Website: bh-photo
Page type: receipt
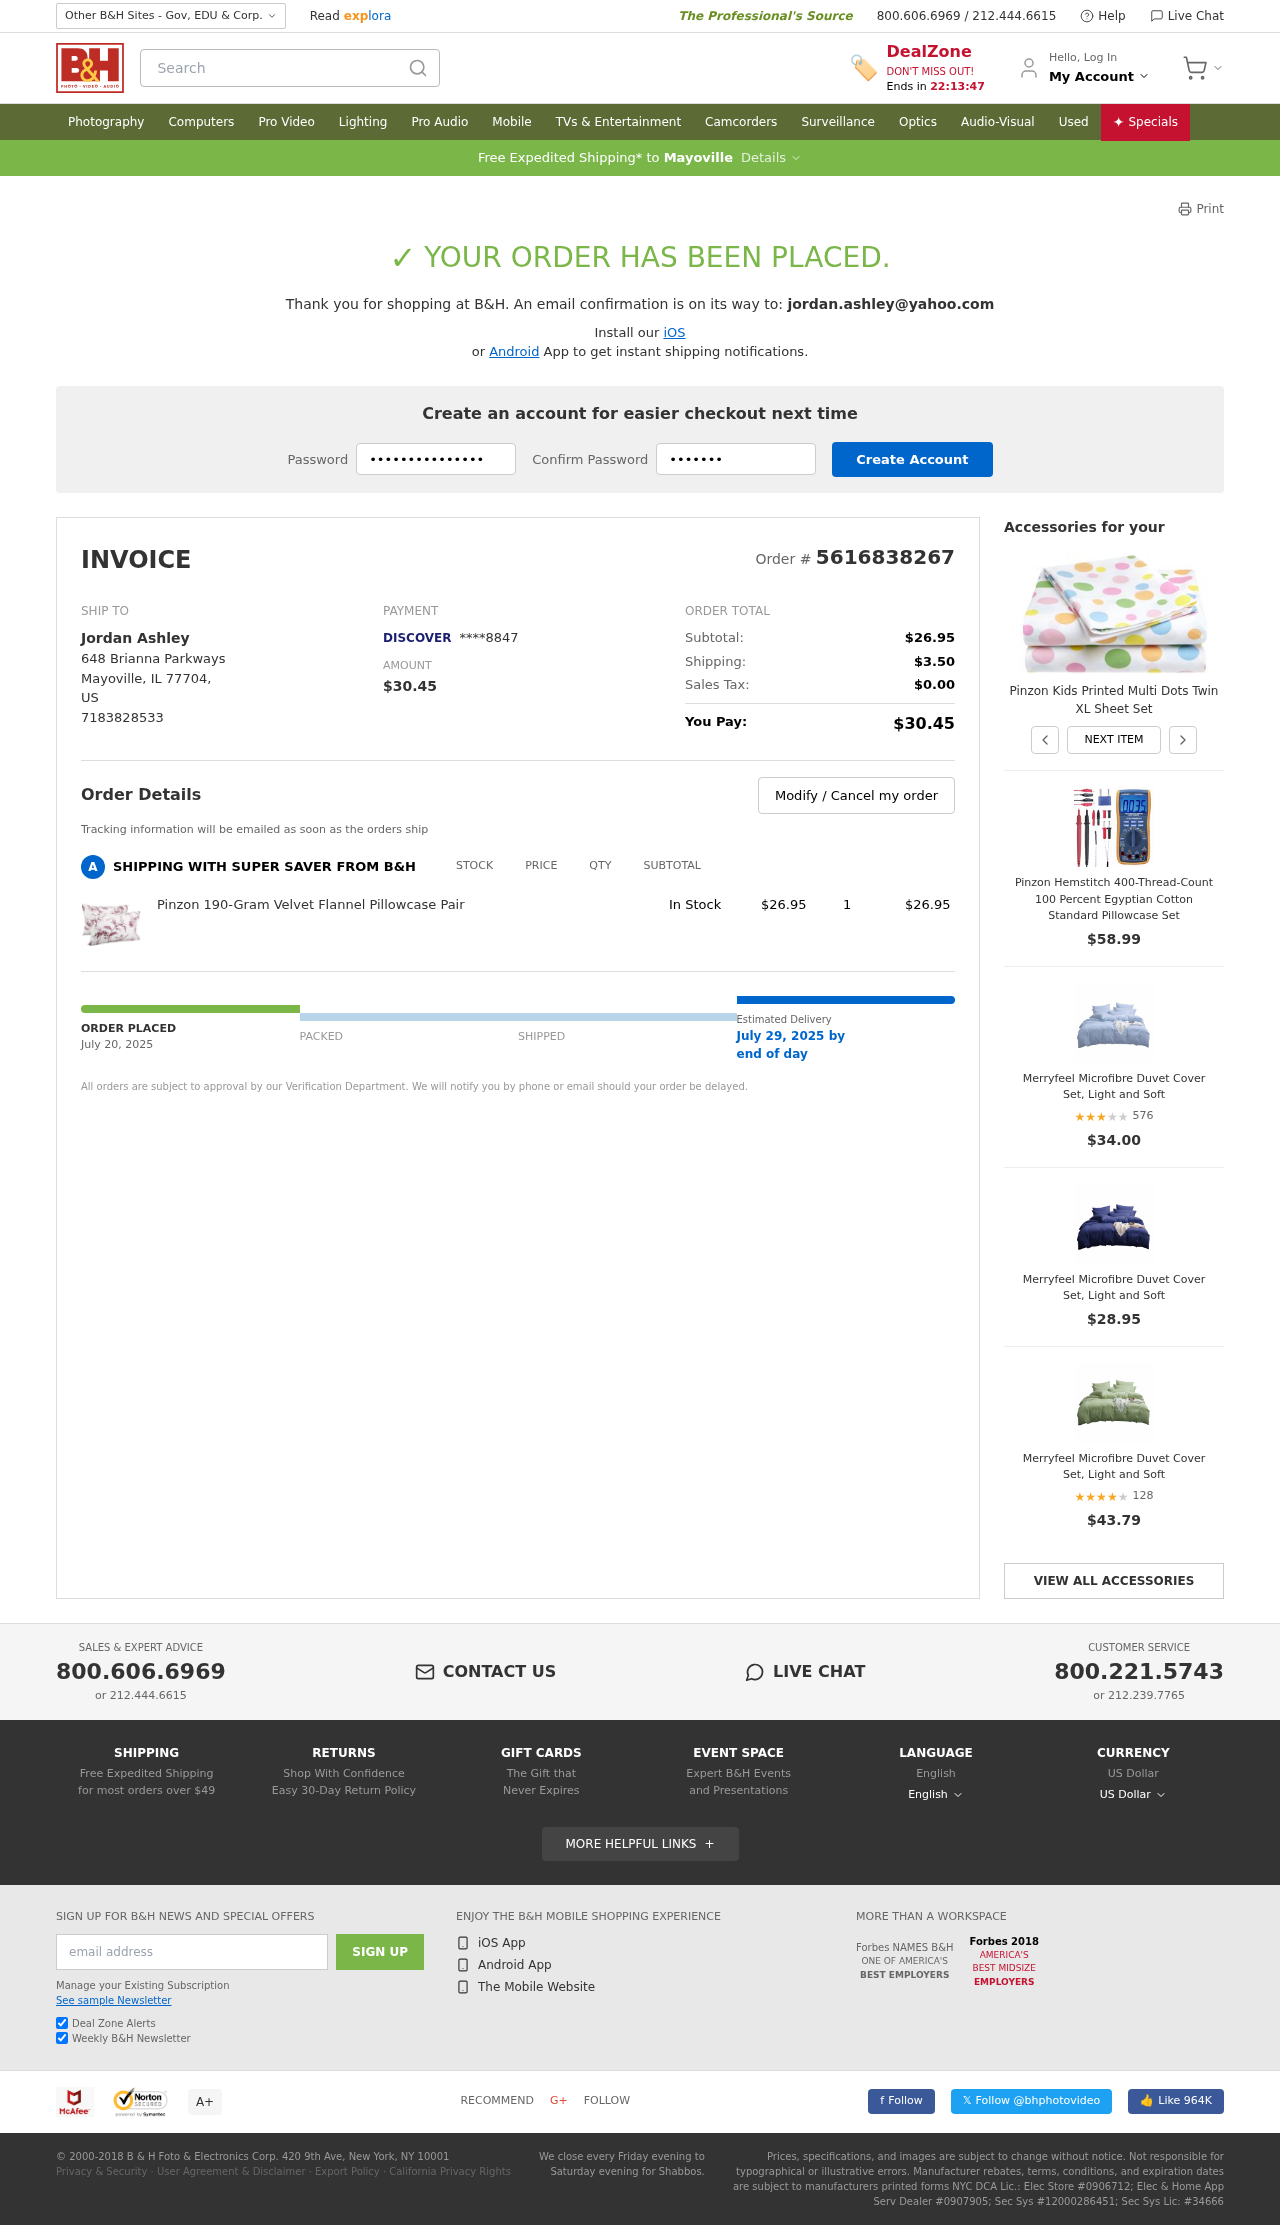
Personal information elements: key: PII_CARD_LAST4
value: ****8847
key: PII_CARD_TYPE
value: DISCOVER
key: PII_CITY
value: Mayoville
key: PII_COUNTRY_CODE
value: US
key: PII_EMAIL
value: jordan.ashley@yahoo.com
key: PII_FULLNAME
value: Jordan Ashley
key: PII_PHONE
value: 7183828533
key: PII_POSTCODE
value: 77704
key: PII_STATE_ABBR
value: IL
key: PII_STREET
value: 648 Brianna Parkways
Product elements: key: PRODUCT1_NAME
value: Pinzon 190-Gram Velvet Flannel Pillowcase Pair
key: PRODUCT1_PRICE
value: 26.95
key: PRODUCT1_QUANTITY
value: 1
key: PRODUCT2_NAME
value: Pinzon Kids Printed Multi Dots Twin XL Sheet Set
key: PRODUCT3_NAME
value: Pinzon Hemstitch 400-Thread-Count 100 Percent Egyptian Cotton Standard Pillowcase Set
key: PRODUCT3_PRICE
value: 58.99
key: PRODUCT4_NAME
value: Merryfeel Microfibre Duvet Cover Set, Light and Soft
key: PRODUCT4_NUM_RATINGS
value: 576
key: PRODUCT4_PRICE
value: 34
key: PRODUCT4_RATING
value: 3.4
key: PRODUCT5_NAME
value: Merryfeel Microfibre Duvet Cover Set, Light and Soft
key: PRODUCT5_PRICE
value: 28.95
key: PRODUCT6_NAME
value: Merryfeel Microfibre Duvet Cover Set, Light and Soft
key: PRODUCT6_NUM_RATINGS
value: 128
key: PRODUCT6_PRICE
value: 43.79
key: PRODUCT6_RATING
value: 3.9
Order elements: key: ORDER_ID
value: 5616838267
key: ORDER_TOTAL
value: $30.45
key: ORDER_SUBTOTAL
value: $26.95
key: ORDER_SHIPPING_COST
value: $3.50
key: ORDER_TAX
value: $0.00
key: ORDER_DATE
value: July 20, 2025
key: ORDER_DELIVERY_DATE
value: July 29, 2025 by
Search elements: key: HEADER_SEARCH
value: Search